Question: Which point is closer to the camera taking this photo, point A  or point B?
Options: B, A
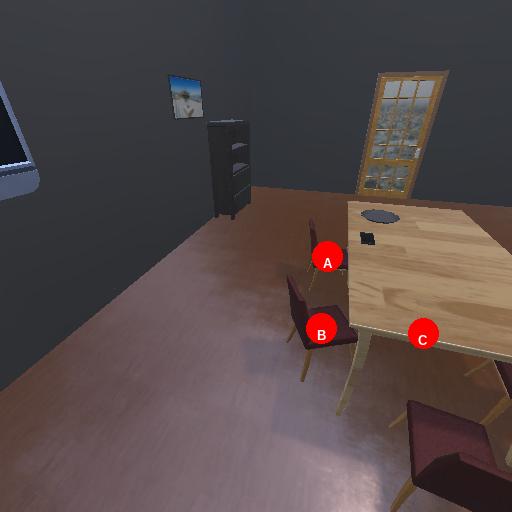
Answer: B